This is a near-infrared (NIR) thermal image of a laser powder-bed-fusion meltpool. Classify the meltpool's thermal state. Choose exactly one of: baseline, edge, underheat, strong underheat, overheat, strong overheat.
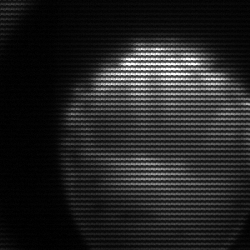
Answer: edge